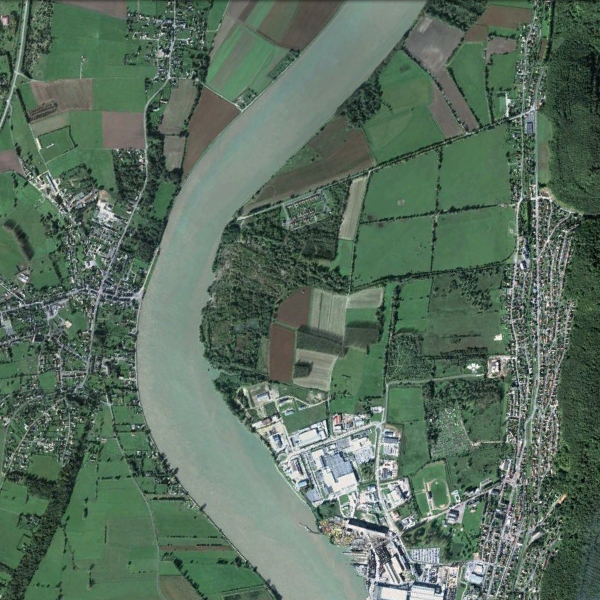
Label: River